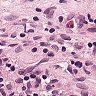
Metastatic tissue present: yes